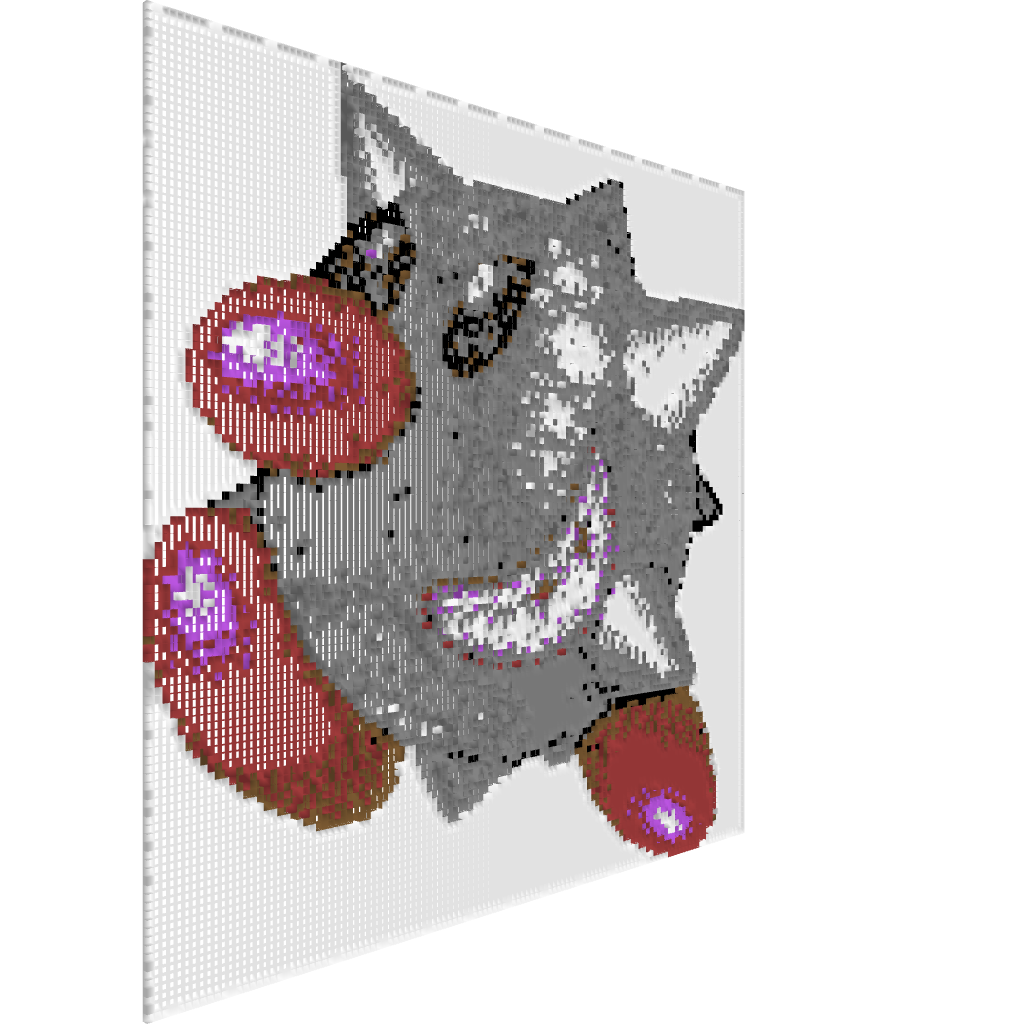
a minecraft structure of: Tap-Tap The Red Nose high quality